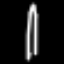
Label: pencil